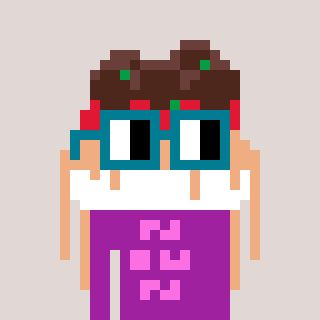
a pixel art character with square dark green glasses, a spaghetti-shaped head and a magenta-colored body on a warm background